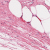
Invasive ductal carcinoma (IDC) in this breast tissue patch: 0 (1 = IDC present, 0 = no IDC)